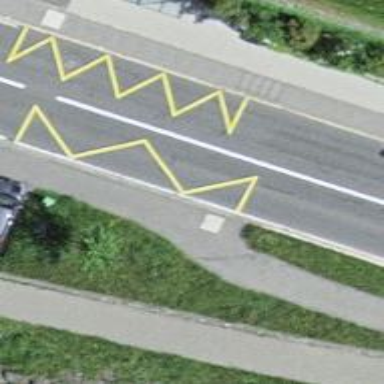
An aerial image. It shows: Bus stop equipped with public transport stop position.